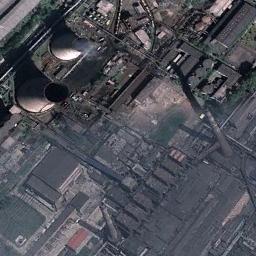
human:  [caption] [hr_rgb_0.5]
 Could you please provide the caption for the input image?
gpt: There are many buildings next to the thermal power station .

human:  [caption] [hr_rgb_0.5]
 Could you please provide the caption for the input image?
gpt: The thermal power station is next to some buildings with white mist above .

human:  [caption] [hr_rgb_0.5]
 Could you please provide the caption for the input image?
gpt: In the thermal power station there is a neatly planned factory building with a cooling tower that is steaming .

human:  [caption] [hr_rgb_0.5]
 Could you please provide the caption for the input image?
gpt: There is a round space next to this thermal power station .

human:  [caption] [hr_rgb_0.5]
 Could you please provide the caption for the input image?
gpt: There are many buildings and two chimneys on the thermal power station .